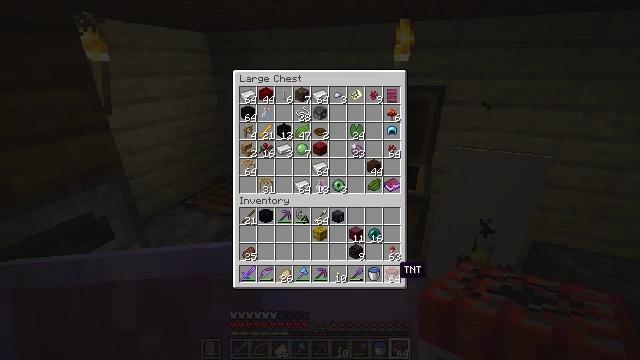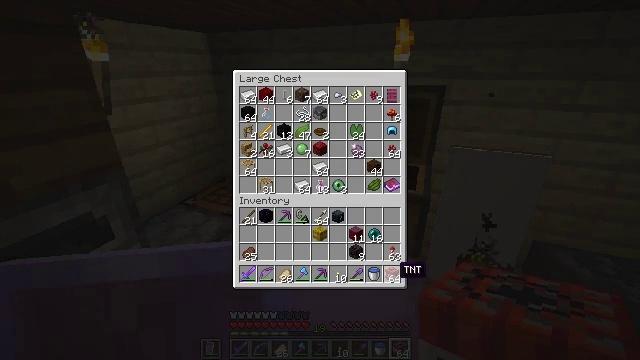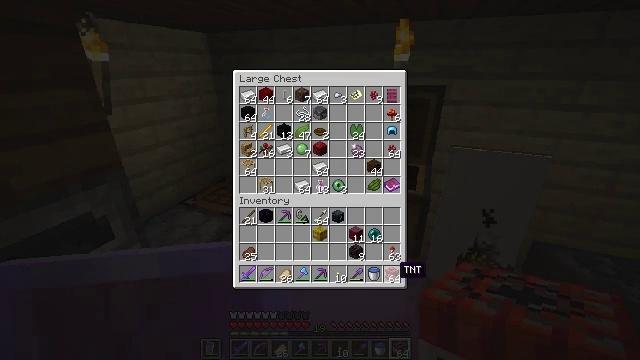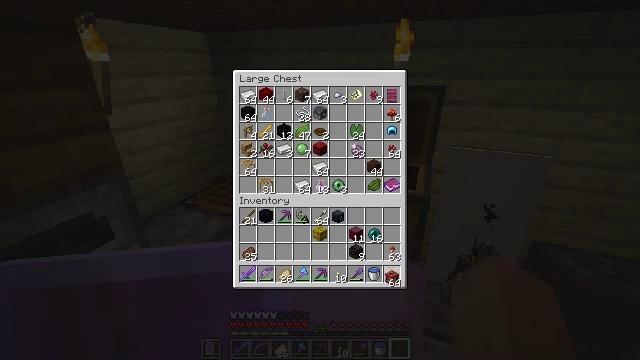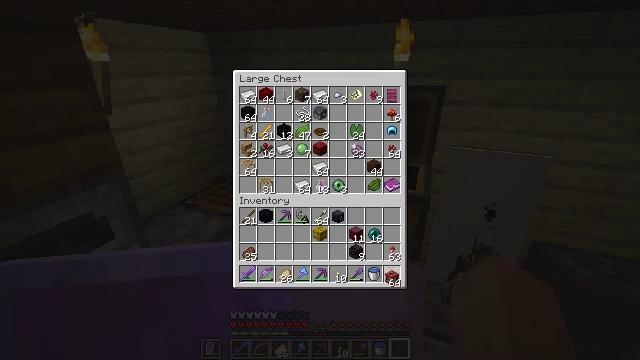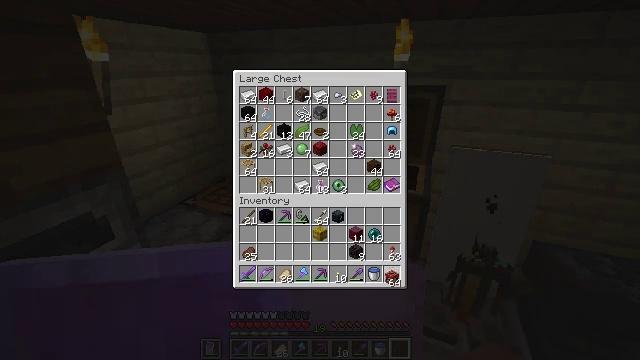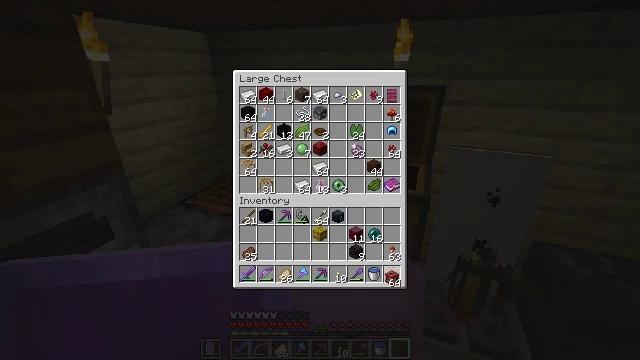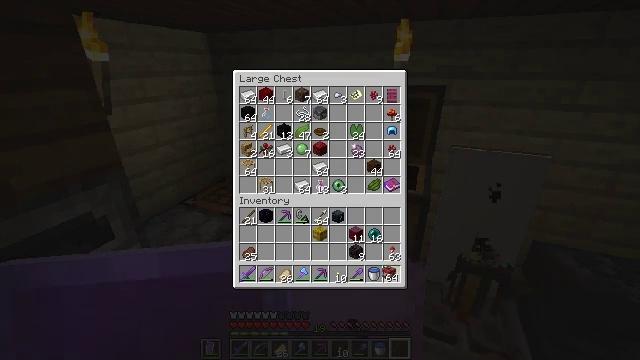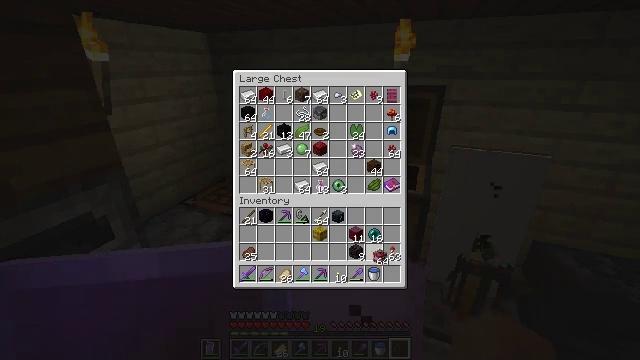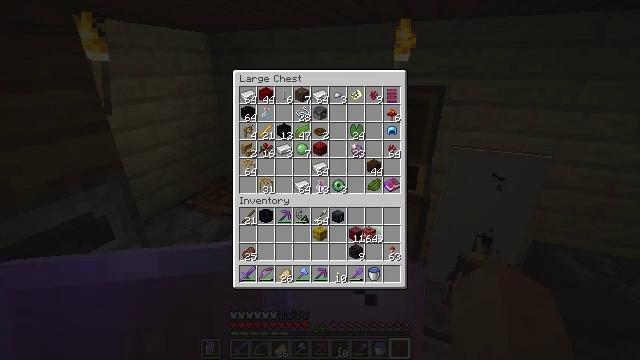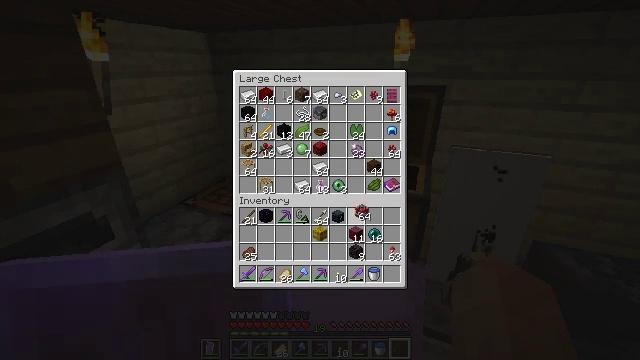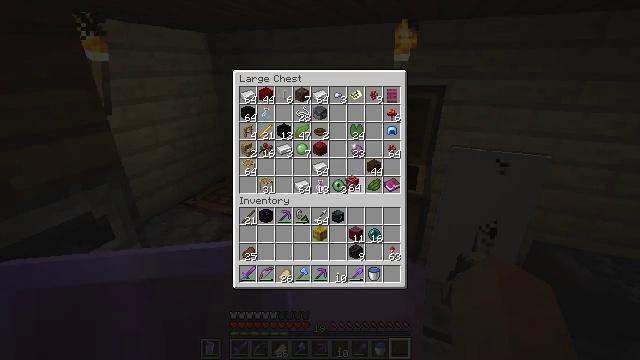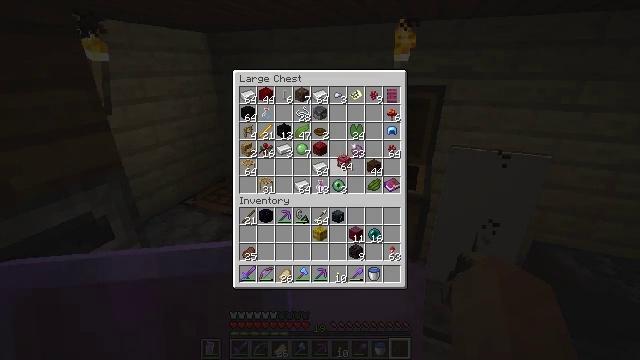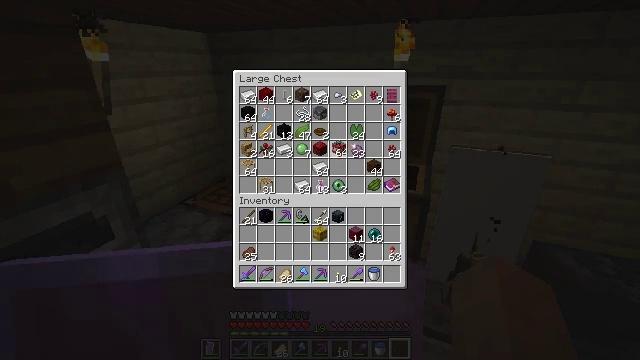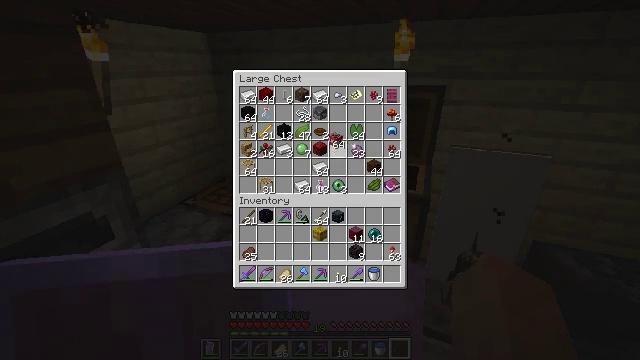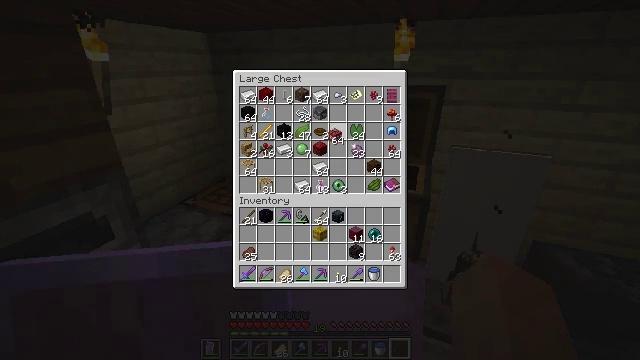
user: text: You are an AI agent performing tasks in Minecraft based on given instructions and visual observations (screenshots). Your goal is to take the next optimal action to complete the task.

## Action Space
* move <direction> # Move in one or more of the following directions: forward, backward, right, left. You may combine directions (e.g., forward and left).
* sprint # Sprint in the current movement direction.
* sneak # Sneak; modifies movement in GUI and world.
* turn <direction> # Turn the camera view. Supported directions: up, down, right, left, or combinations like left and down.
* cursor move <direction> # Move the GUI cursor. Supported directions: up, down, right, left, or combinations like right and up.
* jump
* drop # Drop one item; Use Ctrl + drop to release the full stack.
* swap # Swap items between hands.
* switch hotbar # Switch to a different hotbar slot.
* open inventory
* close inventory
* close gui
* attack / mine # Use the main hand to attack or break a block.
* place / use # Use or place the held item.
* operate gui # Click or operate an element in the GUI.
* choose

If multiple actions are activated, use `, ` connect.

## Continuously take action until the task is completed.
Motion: motion action
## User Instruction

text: Craft paper with the crafting table.
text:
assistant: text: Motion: no_op
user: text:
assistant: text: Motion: no_op
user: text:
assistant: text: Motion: attack / mine
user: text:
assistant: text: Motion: attack / mine
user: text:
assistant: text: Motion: attack / mine
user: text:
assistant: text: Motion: attack / mine
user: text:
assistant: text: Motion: no_op
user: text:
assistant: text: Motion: turn left and up
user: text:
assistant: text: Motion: turn left and up
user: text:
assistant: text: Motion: turn left and up
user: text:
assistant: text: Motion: turn left and up
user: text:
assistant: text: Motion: turn left and up
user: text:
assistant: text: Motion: turn up
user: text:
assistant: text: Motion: turn up
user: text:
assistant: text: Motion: no_op
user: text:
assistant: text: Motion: no_op
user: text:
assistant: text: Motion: no_op
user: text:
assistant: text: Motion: no_op
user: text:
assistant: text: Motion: no_op
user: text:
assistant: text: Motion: no_op
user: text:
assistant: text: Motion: no_op
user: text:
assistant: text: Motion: no_op
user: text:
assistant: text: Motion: no_op
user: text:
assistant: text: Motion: no_op
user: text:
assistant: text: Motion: no_op
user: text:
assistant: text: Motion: no_op
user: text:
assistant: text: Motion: no_op
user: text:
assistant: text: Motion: no_op
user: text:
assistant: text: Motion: no_op
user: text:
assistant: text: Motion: turn down